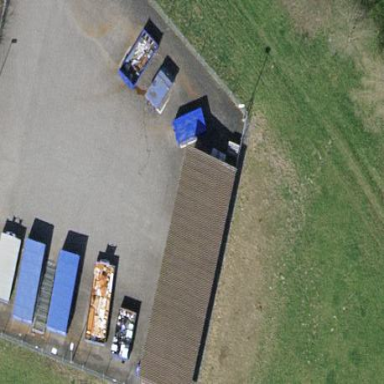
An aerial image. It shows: Recycling centre providing amenities for recycling.